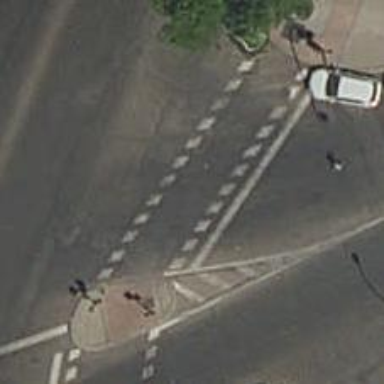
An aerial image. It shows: Road crossing with traffic signals.